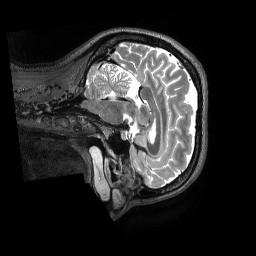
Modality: T2w
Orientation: sagittal
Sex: female
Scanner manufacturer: siemens
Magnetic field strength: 3 T
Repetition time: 3.2 s
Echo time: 0.563 s